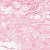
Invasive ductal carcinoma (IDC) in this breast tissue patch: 0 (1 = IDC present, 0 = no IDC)